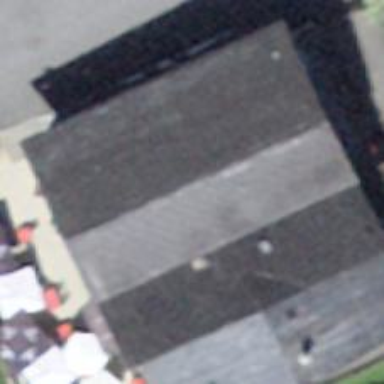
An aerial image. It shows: Restaurant.